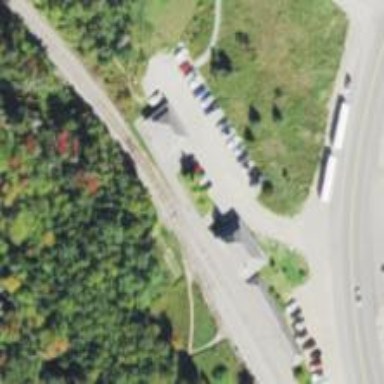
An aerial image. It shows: Rest area on the road.